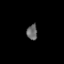
Tissue: lung
Cell type: Others
Senescence score: 0.2279
Nuclear area (px): 160
Mean DAPI intensity: 103.219